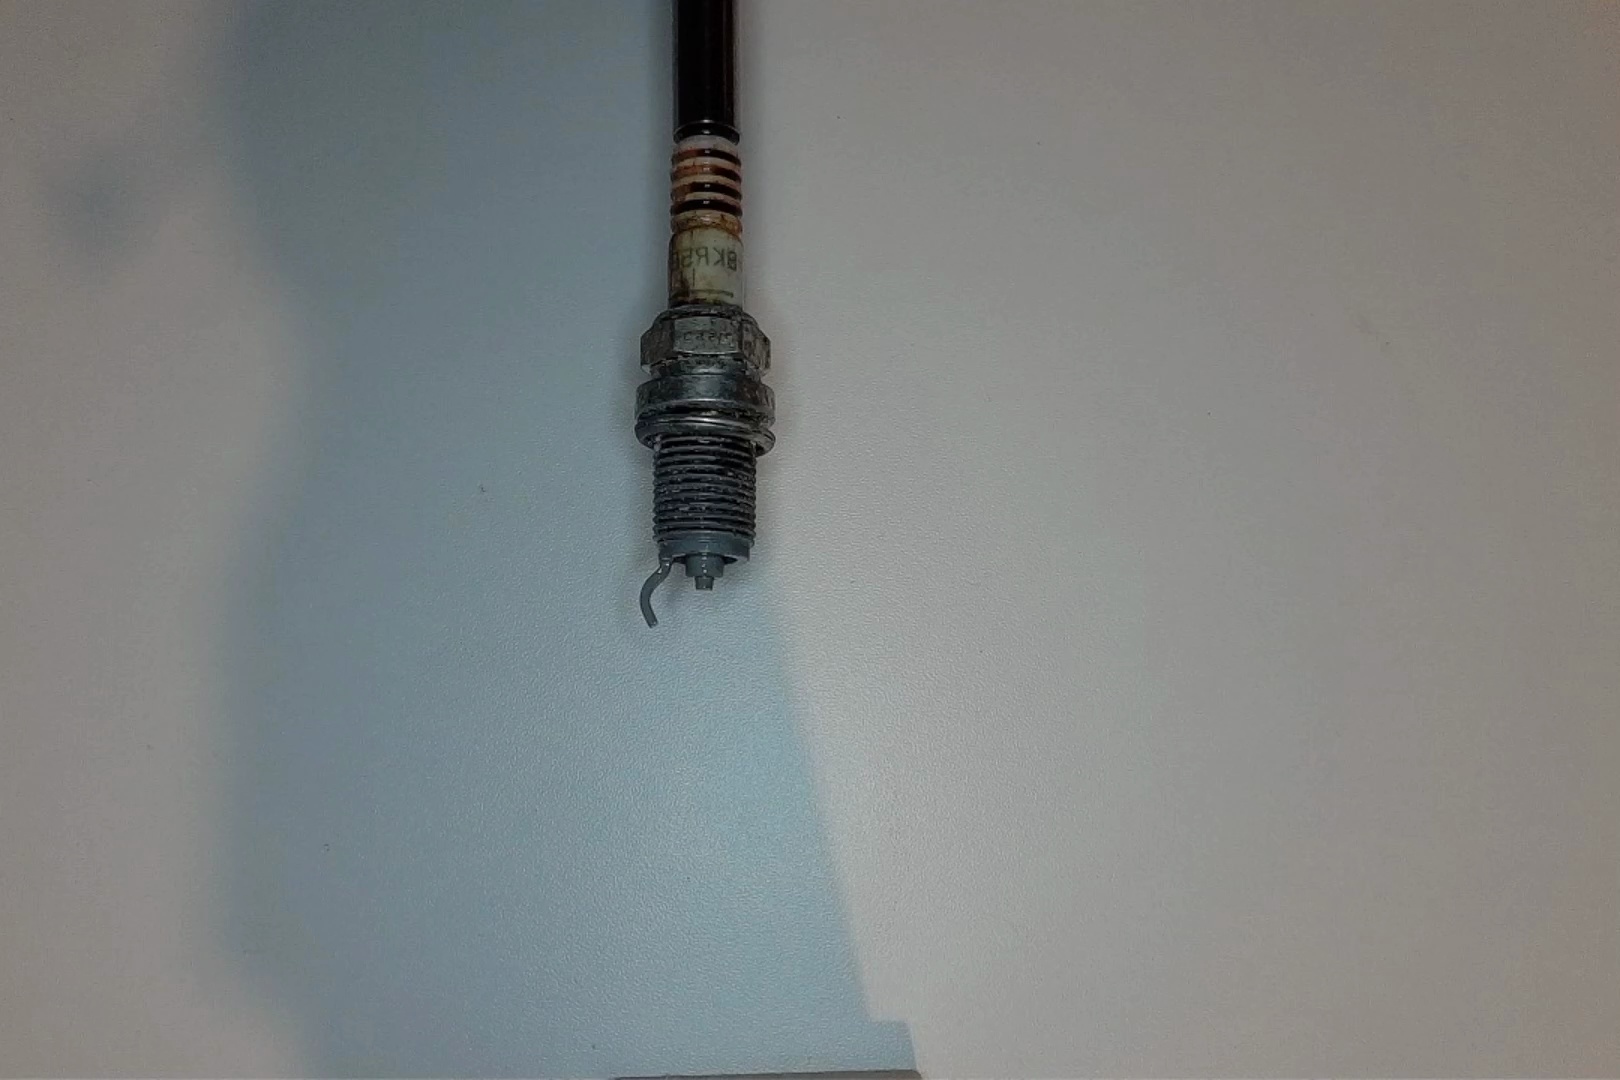
Label: anomaly